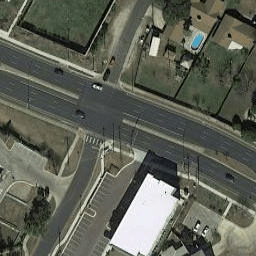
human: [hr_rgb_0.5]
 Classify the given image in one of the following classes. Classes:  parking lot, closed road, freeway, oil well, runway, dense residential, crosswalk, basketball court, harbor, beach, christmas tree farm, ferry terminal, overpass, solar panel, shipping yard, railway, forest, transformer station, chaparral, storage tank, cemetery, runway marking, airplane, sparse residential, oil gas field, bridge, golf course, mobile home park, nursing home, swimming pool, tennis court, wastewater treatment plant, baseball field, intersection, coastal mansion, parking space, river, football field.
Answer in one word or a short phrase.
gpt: intersection